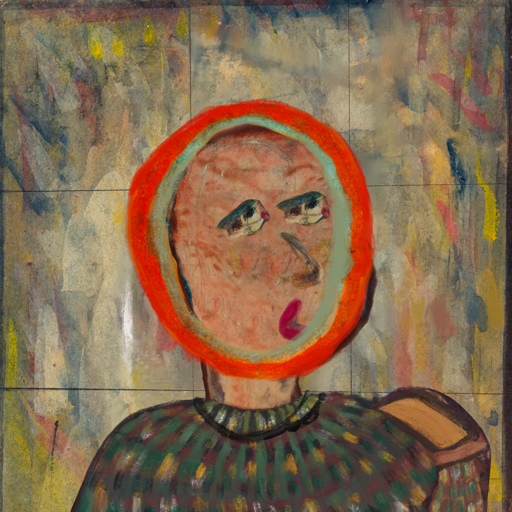
Background: GypsyMother, Head And Neck Side: Orphan, Face Side: Pipe, Bust: After_Raid, Hair Side: Sisters, Head Accessory: Blank, Second Necklace: Blank, Necklace: Orphan, Baby: Blank